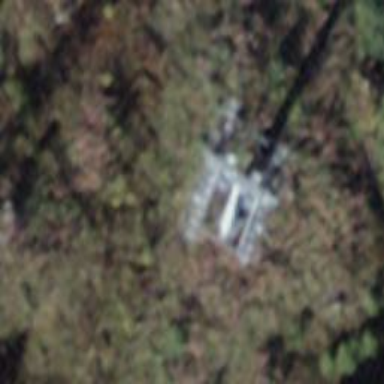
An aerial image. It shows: Pylon for aerialway.